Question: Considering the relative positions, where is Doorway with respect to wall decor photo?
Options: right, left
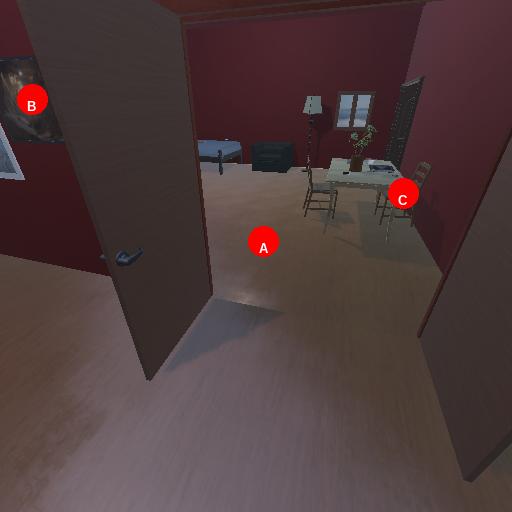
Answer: right